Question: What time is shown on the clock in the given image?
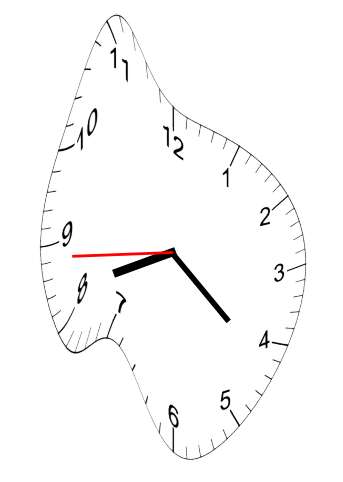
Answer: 08:21:44